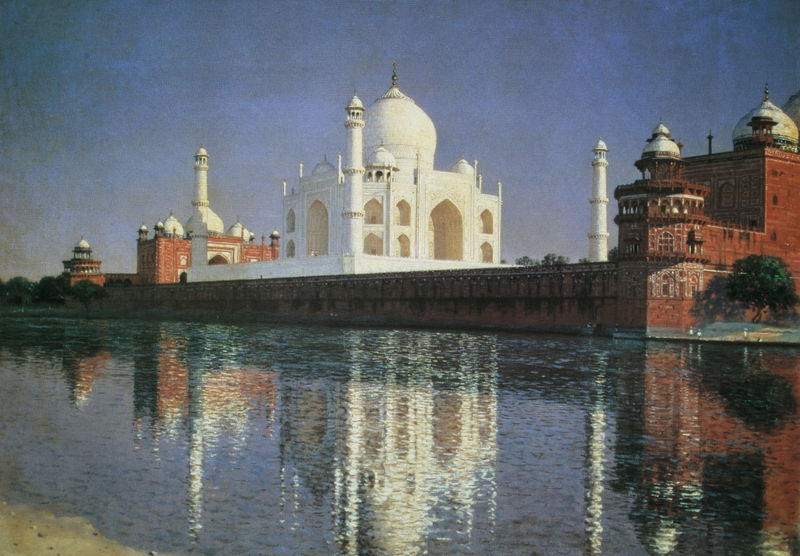
Titel: Der Taj Mahal
Künstler: Vasily V. Vereshchagin
Standort: Moskau
Institution: Tretjakow-Galerie
Schlagwörter: baum, blau, gemälde, himmel, meer, wasser, weiß, bäume, fluss, grün, impressionismus, landschaft, see, stadt, ufer, braun, frau, marmor, säulen, anlage, gebäude, rot, architektur, tot, spiegel, natur, spiegelung, kanal, kirche, sonne, prinzessin, turm, liebe, ansicht, venedig, mauer, ziegel, backstein, kai, kuppel, promenade, duktus, tor, reflexion, zinnen, foto, kuppeln, moschee, orient, türme, zwiebeltürme, palast, himmeö, festung, tupfen, tore, arabisch, grab, schloß, tempel, königin, reflex, kitsch, bemalung, grabstätte, indien, mausoleum, islam, osmanisch, grabmal, nischen, minarett, kalk, tourismus, minarette, grabe, palat, verkleidet, muslimisch, islamisch, hagia sofia, indisch, oriental, taj mahal, pilgerstätte, zwiebelkuppel, kuppenbau, tadj mahal, tadsch mahal, tadsh mahal, mahal, muezzin, taj majal, taj majhal, tatch-mahal